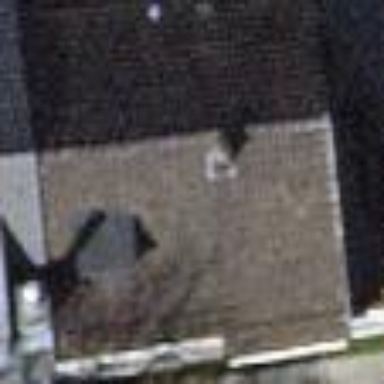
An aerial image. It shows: Pitched roof building.